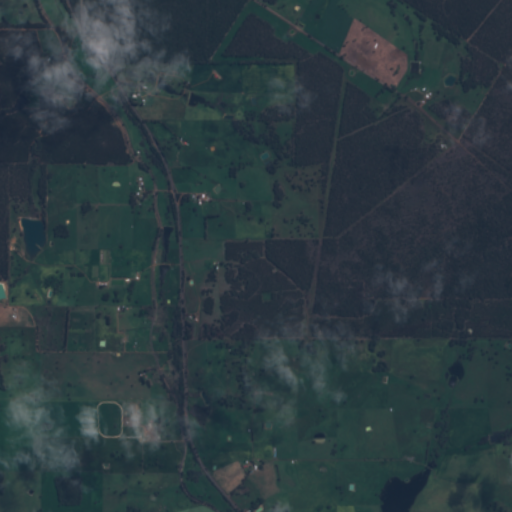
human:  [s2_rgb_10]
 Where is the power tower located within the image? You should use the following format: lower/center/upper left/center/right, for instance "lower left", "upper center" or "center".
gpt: There is no power tower in the image.